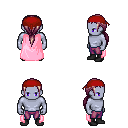
a pixel art fantasy rpg character, male body template, dark elf, purple skin, pink cape, magenta pants, white blonde ponytail hairstyle, red bandana, black shoes, four views (front, back, left, right), 2x2 character sprite sheet, small pixel art, hard edges, no anti-aliasing